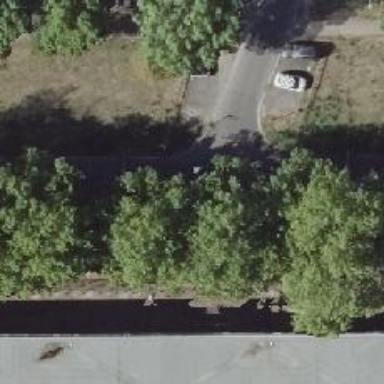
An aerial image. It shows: Smooth asphalt road in residential area.